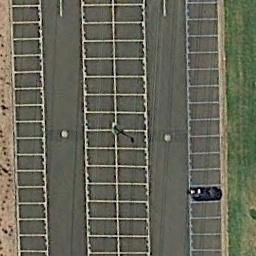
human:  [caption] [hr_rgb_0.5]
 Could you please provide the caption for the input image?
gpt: There is a car on the parking lot .

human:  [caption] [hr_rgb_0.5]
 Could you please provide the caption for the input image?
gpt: Seven rows of cars were parked in the parking lot .

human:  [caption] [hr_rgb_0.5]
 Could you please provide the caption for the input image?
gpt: There is an empty parking lot .

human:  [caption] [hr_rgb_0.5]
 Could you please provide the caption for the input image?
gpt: The parking lot has a parked car but lots of parking spaces are still empty .

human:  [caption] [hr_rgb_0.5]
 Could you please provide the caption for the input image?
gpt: A parking lot with one black car beside a green lawn .